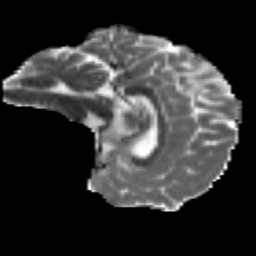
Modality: MD
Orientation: sagittal
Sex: male
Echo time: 0.114 s